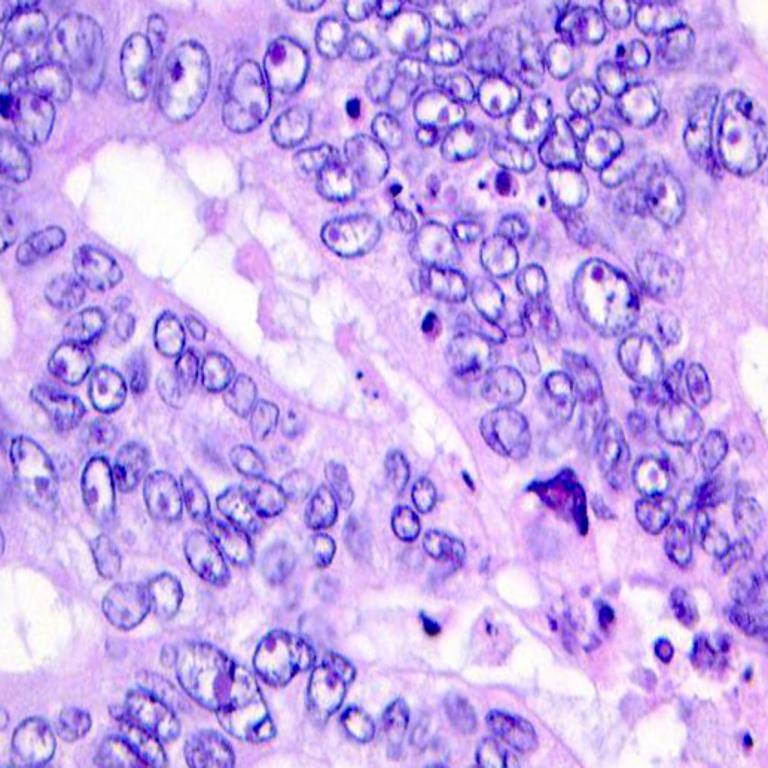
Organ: colon
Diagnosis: adenocarcinomas